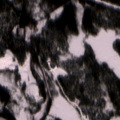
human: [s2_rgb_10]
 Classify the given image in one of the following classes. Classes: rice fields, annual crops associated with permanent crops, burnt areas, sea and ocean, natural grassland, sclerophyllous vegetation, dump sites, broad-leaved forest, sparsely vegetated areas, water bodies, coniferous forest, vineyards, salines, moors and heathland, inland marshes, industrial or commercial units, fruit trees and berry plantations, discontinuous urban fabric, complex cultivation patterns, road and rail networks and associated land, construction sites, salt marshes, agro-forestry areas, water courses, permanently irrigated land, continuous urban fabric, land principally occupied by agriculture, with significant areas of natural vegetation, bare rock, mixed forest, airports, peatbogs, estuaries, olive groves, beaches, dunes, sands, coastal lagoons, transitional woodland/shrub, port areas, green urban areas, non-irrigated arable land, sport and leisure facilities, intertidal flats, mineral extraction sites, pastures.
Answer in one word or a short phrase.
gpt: coniferous forest, mixed forest, transitional woodland/shrub